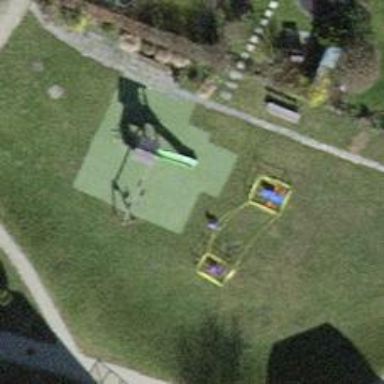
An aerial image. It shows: Playground featuring slide.